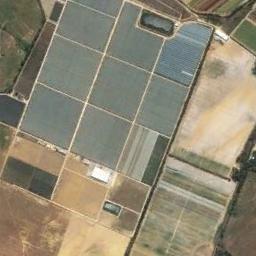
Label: rectangular_farmland